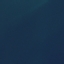
Land use / land cover class: SeaLake